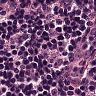
Metastatic tissue present: no